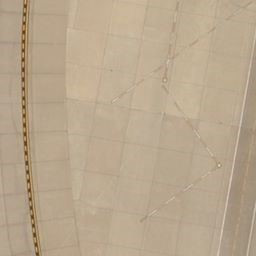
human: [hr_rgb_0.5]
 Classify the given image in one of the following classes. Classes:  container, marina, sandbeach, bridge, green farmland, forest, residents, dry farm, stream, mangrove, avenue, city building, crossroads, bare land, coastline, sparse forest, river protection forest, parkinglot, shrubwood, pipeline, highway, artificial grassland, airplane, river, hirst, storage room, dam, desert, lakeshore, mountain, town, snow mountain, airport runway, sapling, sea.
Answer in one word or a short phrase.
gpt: airport runway